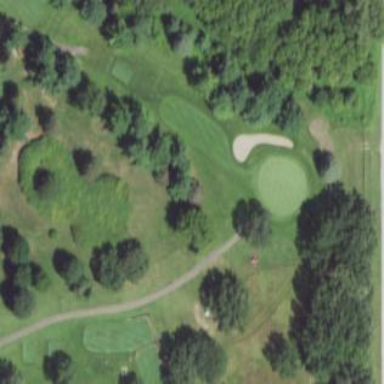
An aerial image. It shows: Rough area on grassy golf course.